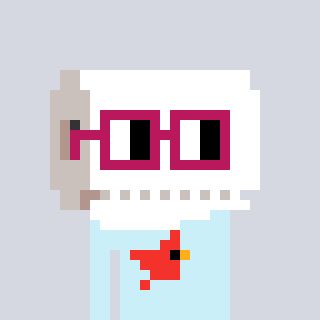
a pixel art character with square dark red glasses, a toiletpaper-full-shaped head and a cold-colored body on a cool background